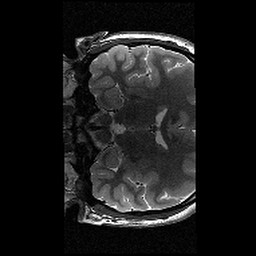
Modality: T2w
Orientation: coronal
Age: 12
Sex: female
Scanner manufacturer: siemens
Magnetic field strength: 3 T
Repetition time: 9.23 s
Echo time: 0.067 s